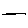
Label: line